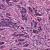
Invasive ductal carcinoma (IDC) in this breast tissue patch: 1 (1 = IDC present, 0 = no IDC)